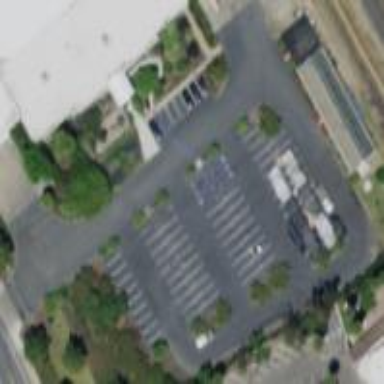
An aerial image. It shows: Parking area with surface.